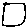
Label: square